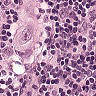
Metastatic tissue present: yes